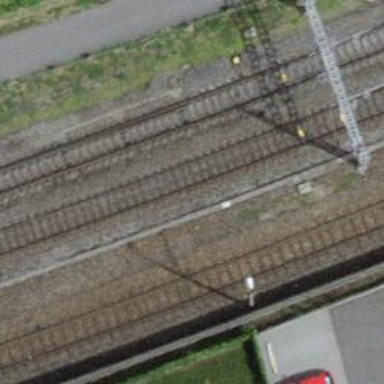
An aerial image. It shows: Single-track railway with electrified contact lines.